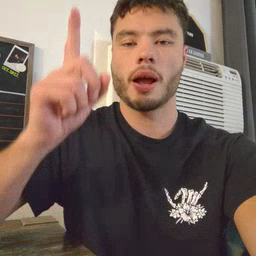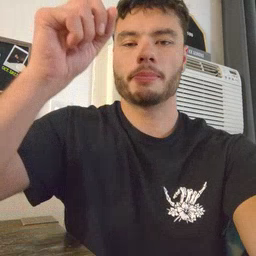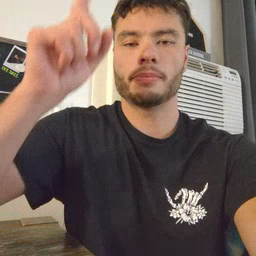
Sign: up